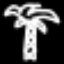
Label: palm tree